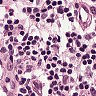
Metastatic tissue present: no